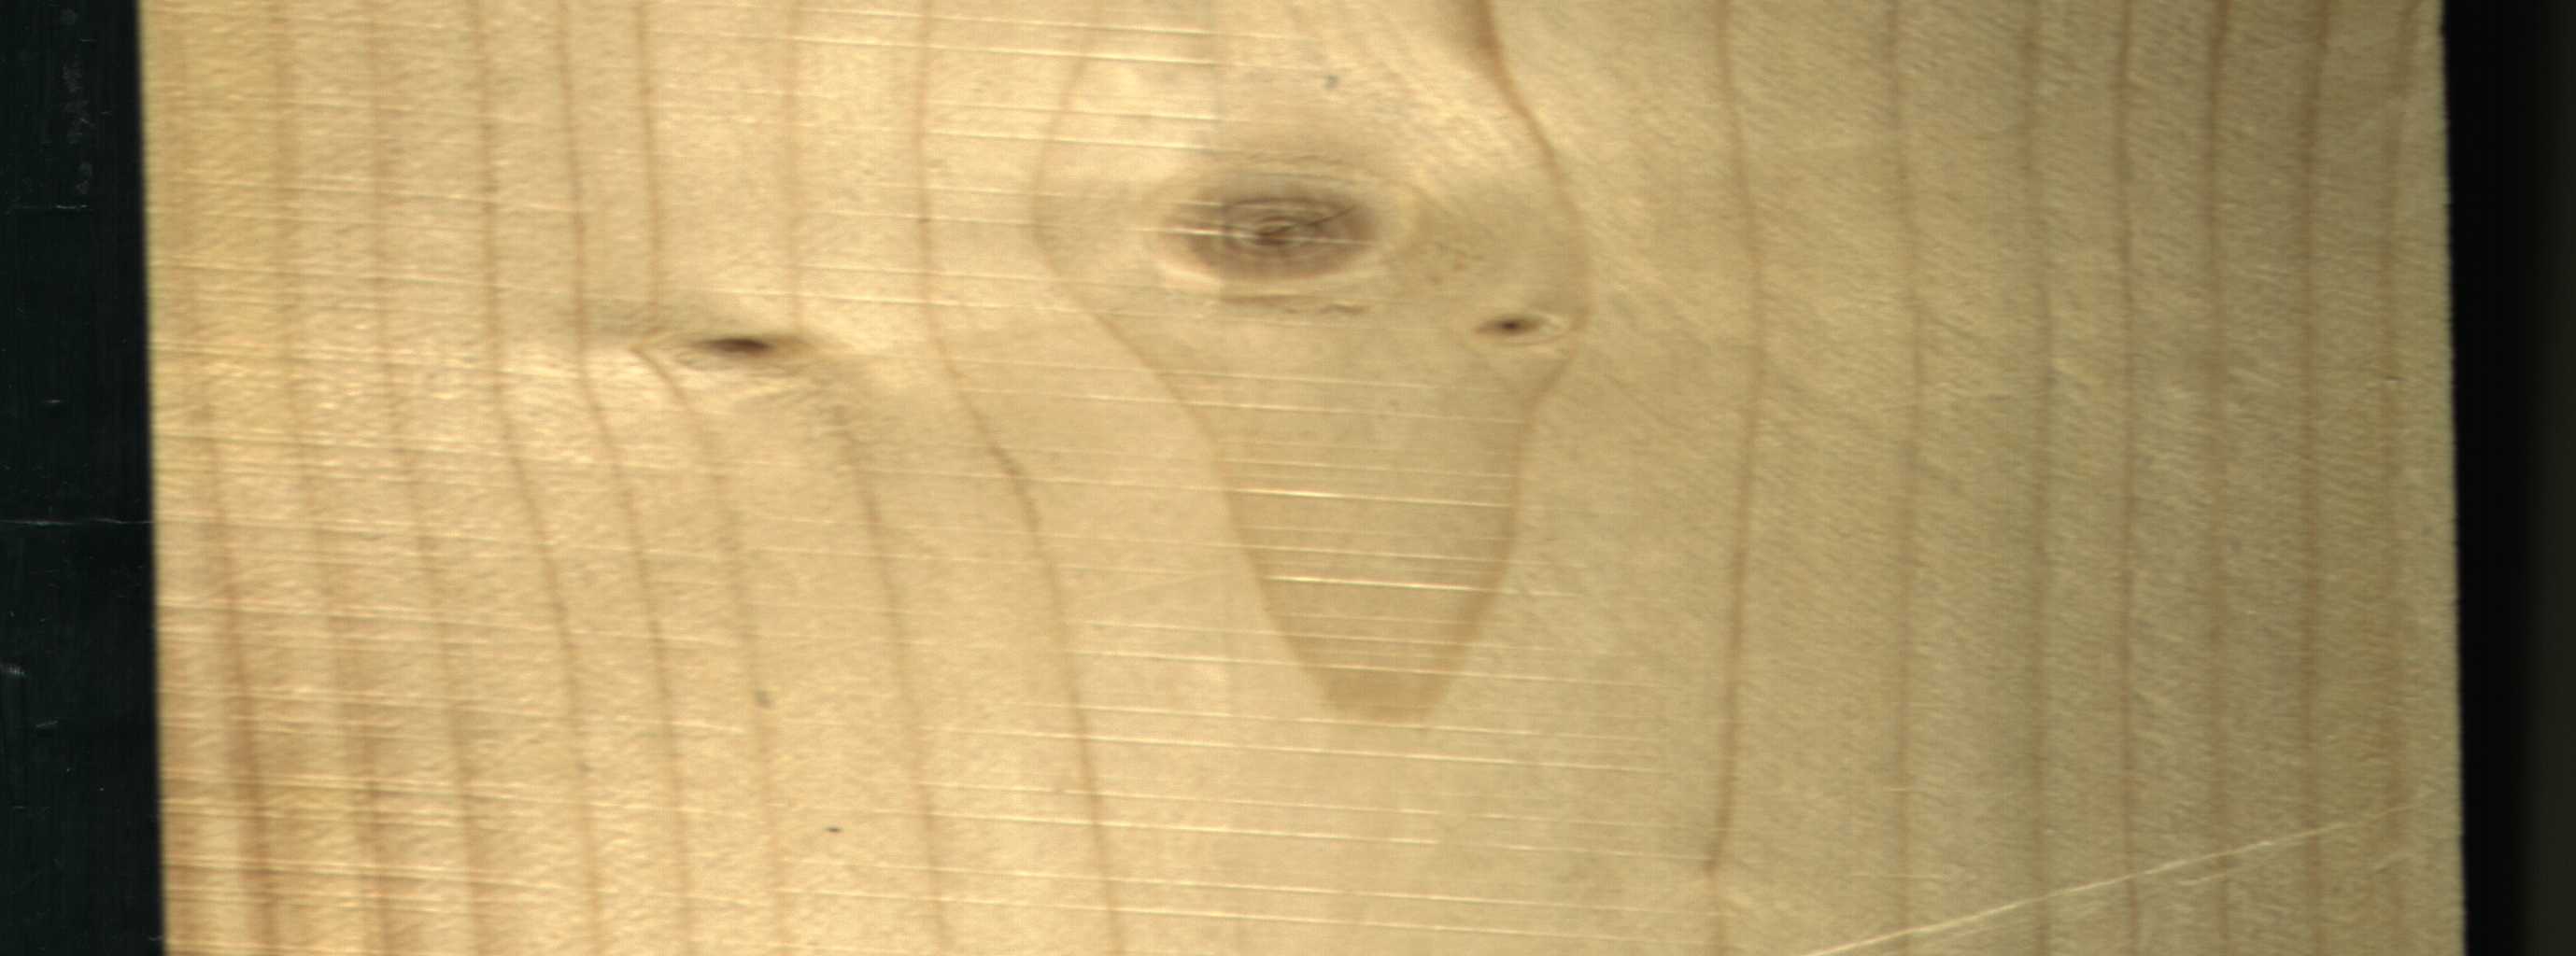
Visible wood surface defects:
Live_Knot
Live_Knot
Live_Knot